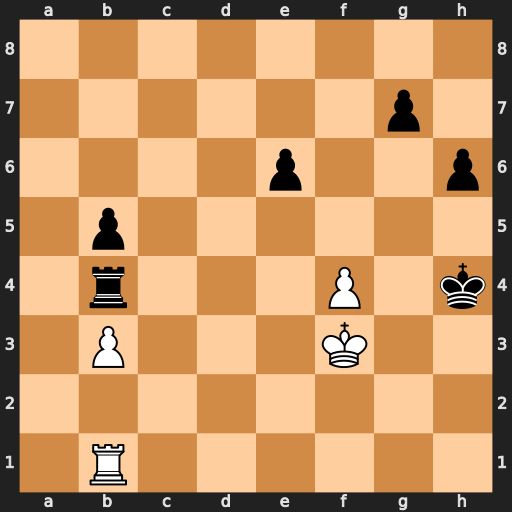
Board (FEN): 8/6p1/4p2p/1p6/1r3P1k/1P3K2/8/1R6
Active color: w
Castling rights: -
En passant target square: -
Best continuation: Rh1#